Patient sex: M
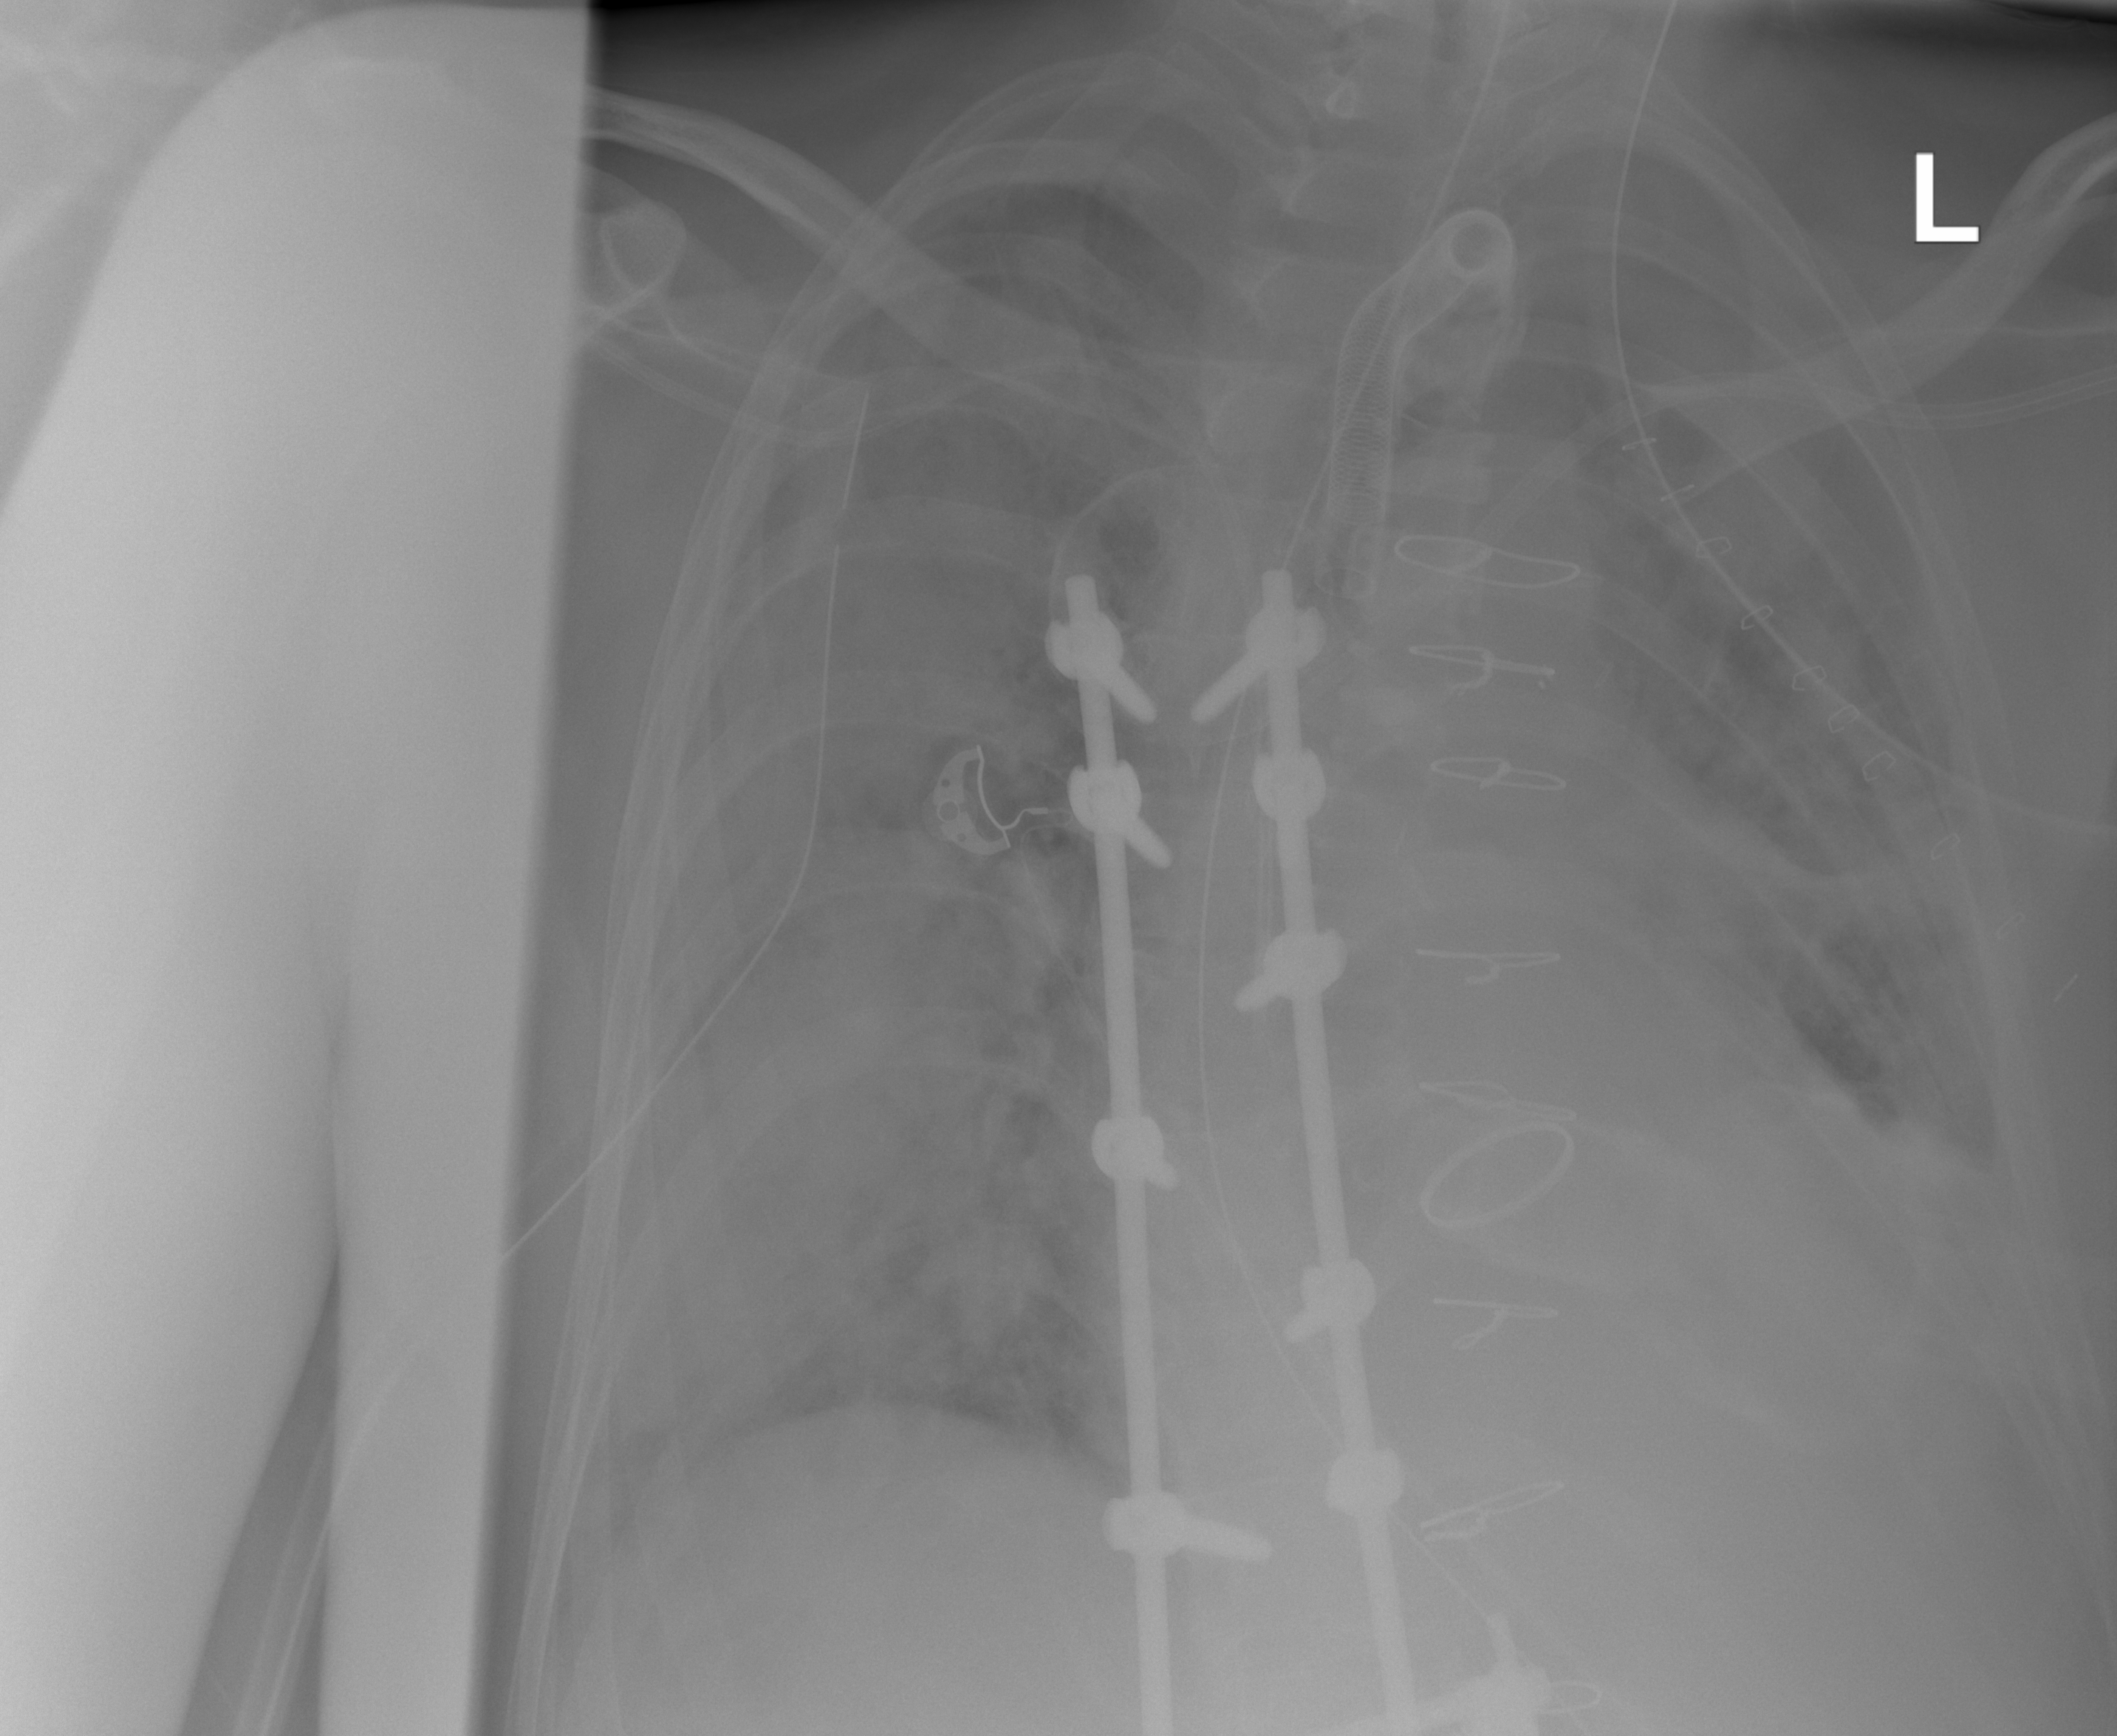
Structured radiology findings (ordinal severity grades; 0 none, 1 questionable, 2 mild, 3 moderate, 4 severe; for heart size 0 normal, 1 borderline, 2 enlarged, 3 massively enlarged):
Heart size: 1
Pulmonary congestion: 0
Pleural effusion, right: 0
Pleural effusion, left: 0
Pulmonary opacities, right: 2
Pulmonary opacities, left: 2
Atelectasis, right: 2
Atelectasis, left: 2